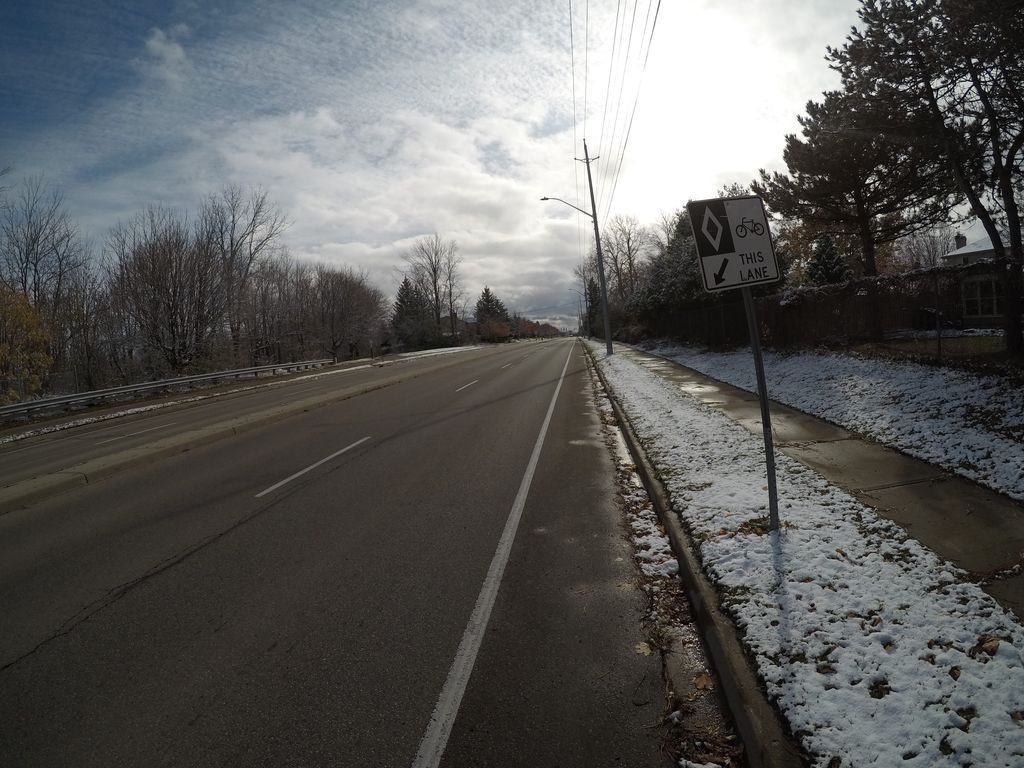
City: kitchener-waterloo